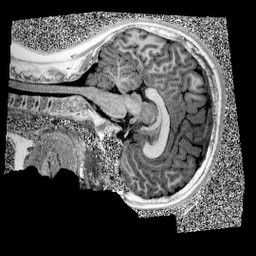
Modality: UNIT1
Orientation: sagittal
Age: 12
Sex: male
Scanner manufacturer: siemens
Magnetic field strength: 3 T
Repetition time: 4 s
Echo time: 0.00299 s